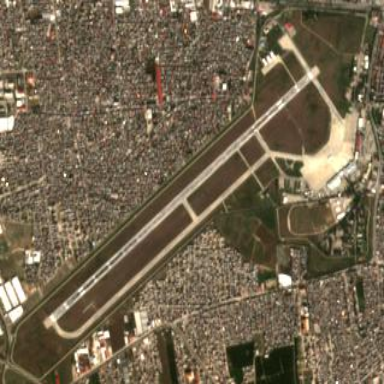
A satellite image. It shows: International public aerodrome.